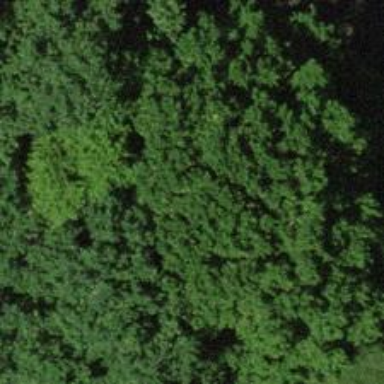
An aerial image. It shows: Beautiful tree in nature.